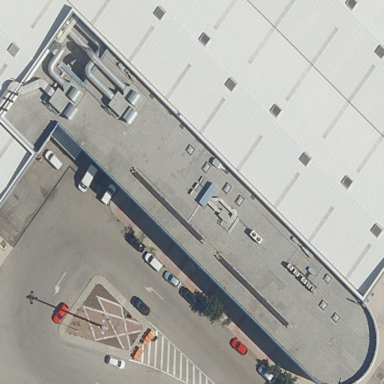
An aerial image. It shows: Industrial building.